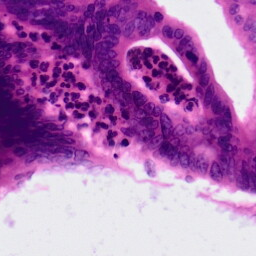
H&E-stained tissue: Colon